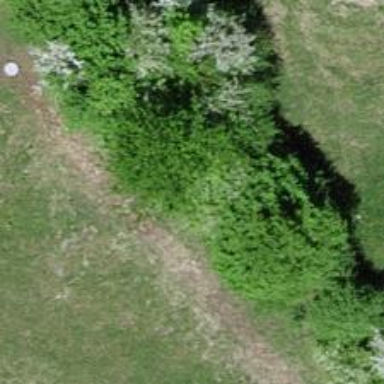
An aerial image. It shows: Hedge acting as barrier.